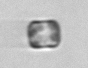
Label: Thalassiosira